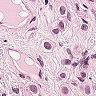
Metastatic tissue present: yes